九年级 · 度量几何学
如图, 已知 $P A, P B$ 是 $\odot O$ 的两条切线, $A, B$ 为切点, 线段 $O P$ 交 $\odot O$ 于点 $M$.给出下列四种说法:

(1) $P A=P B$; (2) $O P \perp A B$; (3)四边形 $O A P B$ 有外接圆; (4) $M$ 是 $\triangle A O P$ 外接圆的圆心.

其中正确说法的个数是 ( )

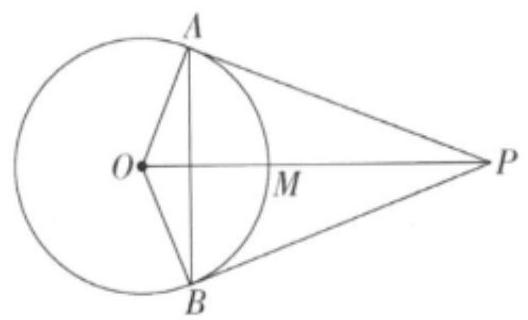
A. 1
B. 2
C. 3
D. 4
答案: C
解析: 解: $\because P A, P B$ 是 $\odot O$ 的两条切线, $A, B$ 为切点,

$\therefore P A=P B$, 故 (1)正确;
$\because O A=O B, P A=P B$

$\therefore O P$ 垂直平分 $A B$, 故 (2)正确;

$\because P A, P B$ 是 $\odot O$ 的两条切线, $A, B$ 为切点,

$\therefore O A \perp P A, O B \perp P B$,

$\therefore \angle O A P=\angle O B P=90^{\circ}$,

$\therefore$ 点 $A 、 B$ 在以 $O P$ 为直径的圆上,

$\therefore$ 四边形 $O A P B$ 有外接圆, 故 (3)正确;

$\because$ 只有当 $\angle A P O=30^{\circ}$ 时, 点 $M$ 到 $\triangle A P O$ 各顶点的距离相等,

$\therefore M$ 不一定为 $\triangle A O P$ 外接圆的圆心, 故 (4)错误.

故选 $C$.